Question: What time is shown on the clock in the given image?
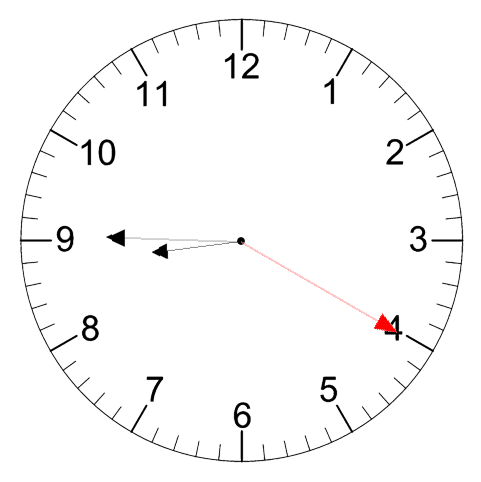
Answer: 08:45:20